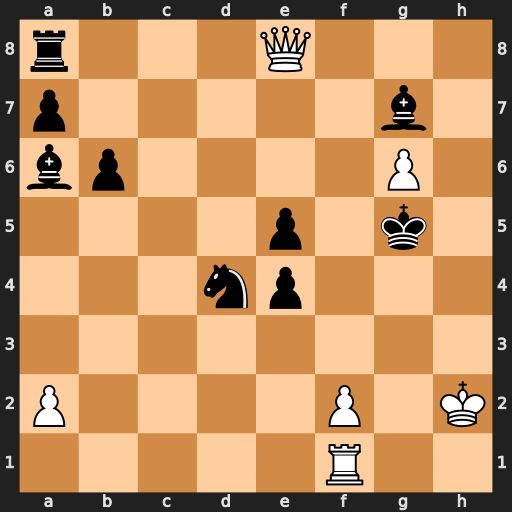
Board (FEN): r3Q3/p5b1/bp4P1/4p1k1/3np3/8/P4P1K/5R2
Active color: w
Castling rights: -
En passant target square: -
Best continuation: Rg1+ Kh6 Qxa8